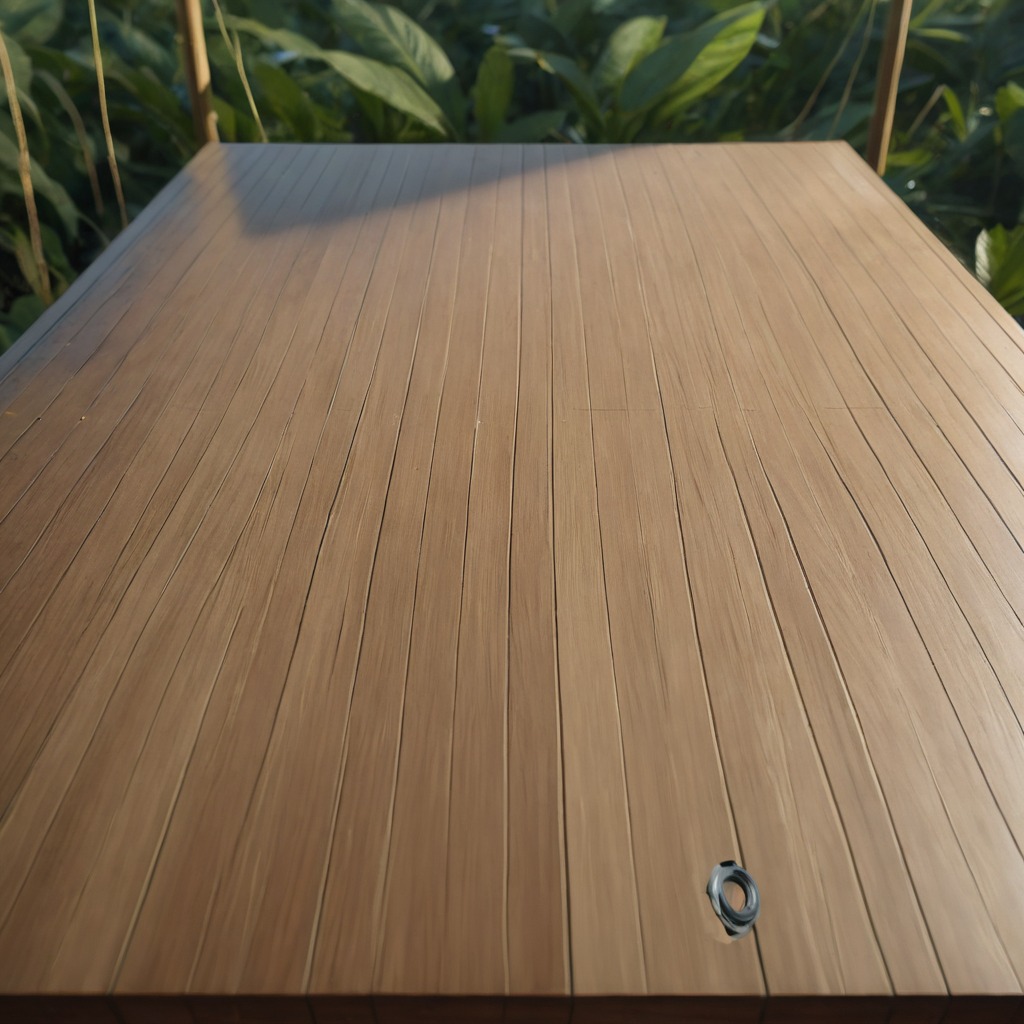
A metal nut is lying on a wooden table inside a jungle field workshop tent.